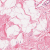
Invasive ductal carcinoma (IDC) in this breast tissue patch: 0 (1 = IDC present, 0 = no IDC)